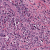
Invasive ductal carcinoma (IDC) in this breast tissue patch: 1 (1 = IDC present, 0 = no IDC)